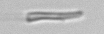
Label: fiber